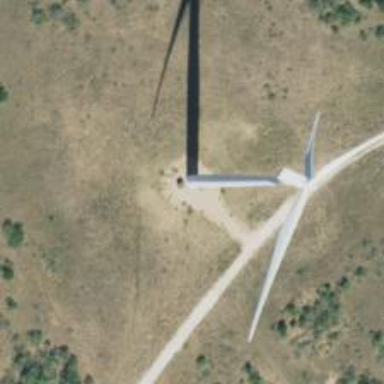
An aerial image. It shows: Wind generator using horizontal axis wind turbines.